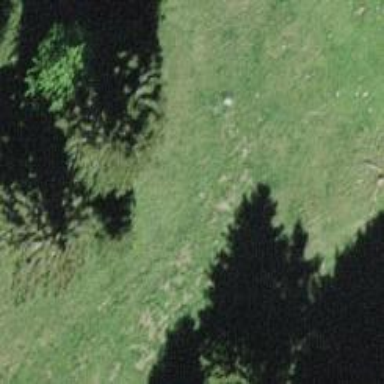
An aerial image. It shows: Needle-leaved tree in natural setting.